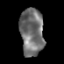
Tissue: prostate
Cell type: T cells
Senescence score: 0.7591
Nuclear area (px): 1080
Mean DAPI intensity: 113.108